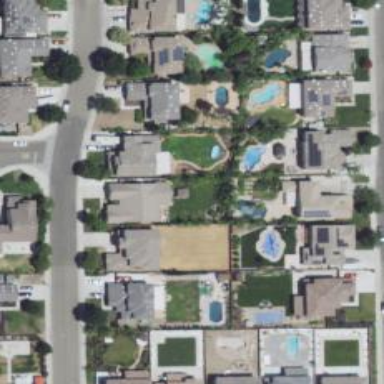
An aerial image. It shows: Outdoor inground swimming pool in leisure land.